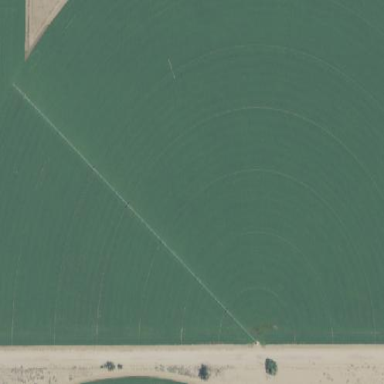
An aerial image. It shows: Farmland with pivot irrigation system.